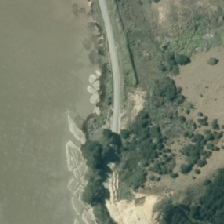
Land cover: manuka_kanuka